Question: I have form named Form1. I set Hotkey Ctrl + G do:
'''
Show();
Active();
TopMost = true;
TopMost = false;
TextBox1.Focus();
'''
While I'm typing in Notepad, I press that hotkey, my Form1 appeared, like this:

Both Notepad and Form1 have text cursor, but when continue typing, Form1.TextBox1 doesnt get input, but Notepad get.
But when open solution by Visual Studio and Debugging (F5), my Form1 get input, and Notepad doesnt.
Can you help me solve this problem? Thank you very much!
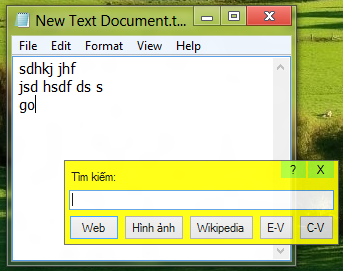
Answer: Try calling ShowWindowAsync and SetForegroundWindow from your WinForms process on itself as outlined here:
<URL>
It seems that notepad is still the active application.